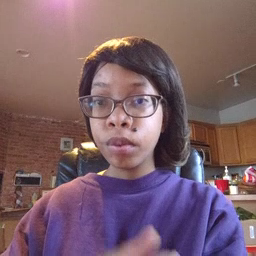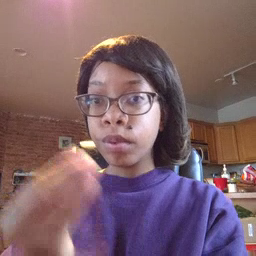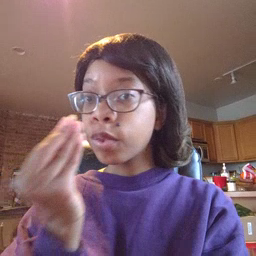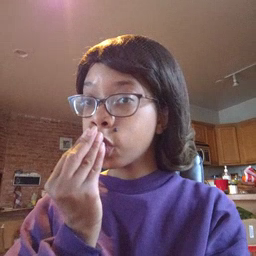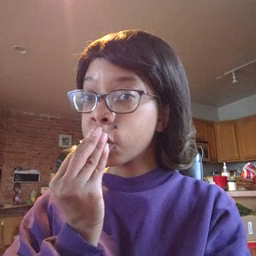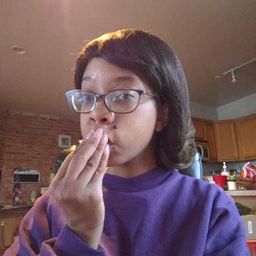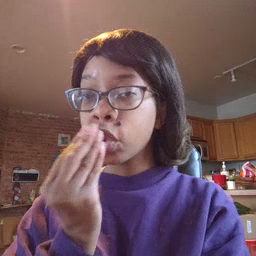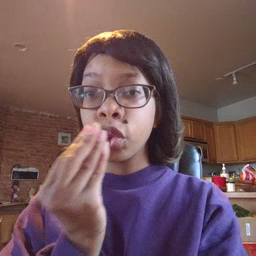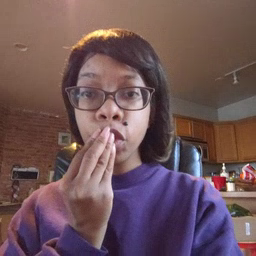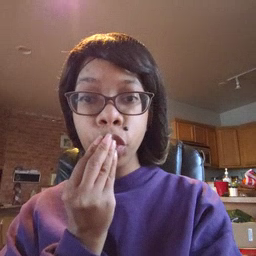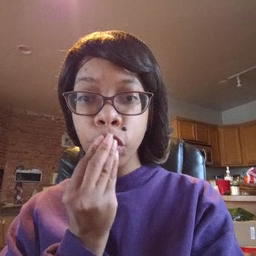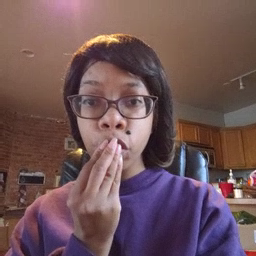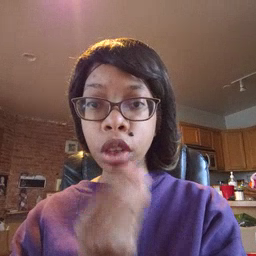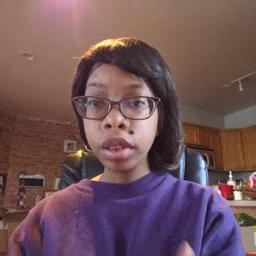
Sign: food